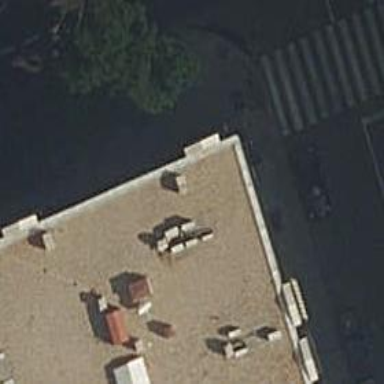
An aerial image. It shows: Furniture shop.